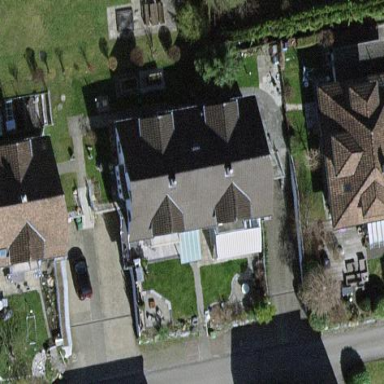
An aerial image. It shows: Terrace building.